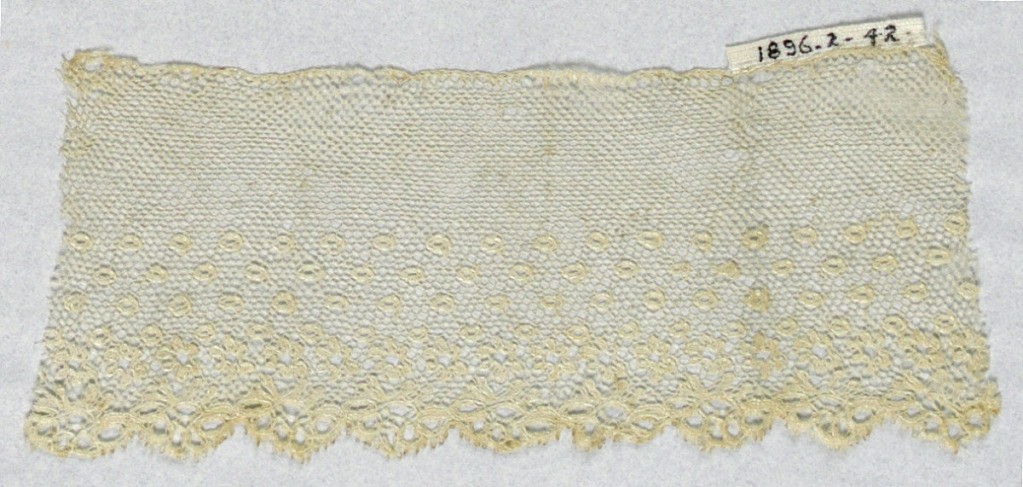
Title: Fragment
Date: early 19th century
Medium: linen Technique: bobbin lace (Lille-style with heavy outlining thread)
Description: Lille-style border with a scalloped edge. Minute open-centered rosettes and eyelets clustered near bottom.